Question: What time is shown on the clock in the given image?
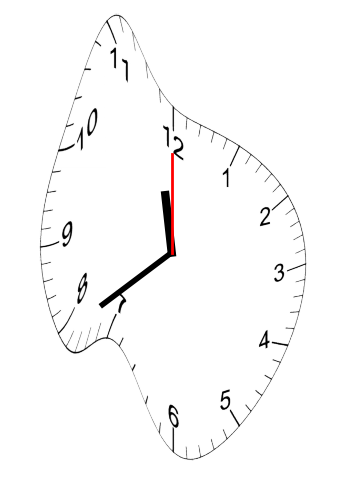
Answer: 11:39:00